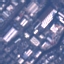
Land use / land cover class: Industrial